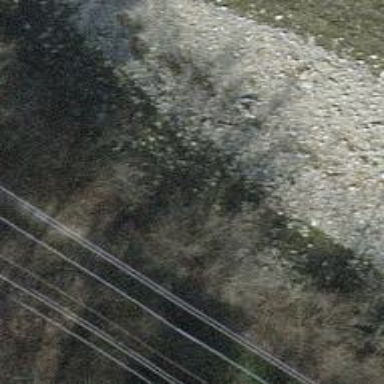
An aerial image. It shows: Culvert tunnel.